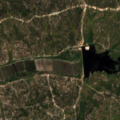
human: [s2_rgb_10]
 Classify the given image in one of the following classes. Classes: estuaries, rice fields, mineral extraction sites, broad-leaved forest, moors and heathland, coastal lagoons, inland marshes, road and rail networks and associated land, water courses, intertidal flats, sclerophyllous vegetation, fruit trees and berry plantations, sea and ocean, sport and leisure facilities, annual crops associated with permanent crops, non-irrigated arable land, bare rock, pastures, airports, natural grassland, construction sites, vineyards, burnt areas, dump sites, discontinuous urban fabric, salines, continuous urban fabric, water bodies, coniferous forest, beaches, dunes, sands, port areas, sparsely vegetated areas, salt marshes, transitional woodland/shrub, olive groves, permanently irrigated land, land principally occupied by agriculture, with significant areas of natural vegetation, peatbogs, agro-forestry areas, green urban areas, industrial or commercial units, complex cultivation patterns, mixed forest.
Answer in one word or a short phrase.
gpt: rice fields, broad-leaved forest, transitional woodland/shrub